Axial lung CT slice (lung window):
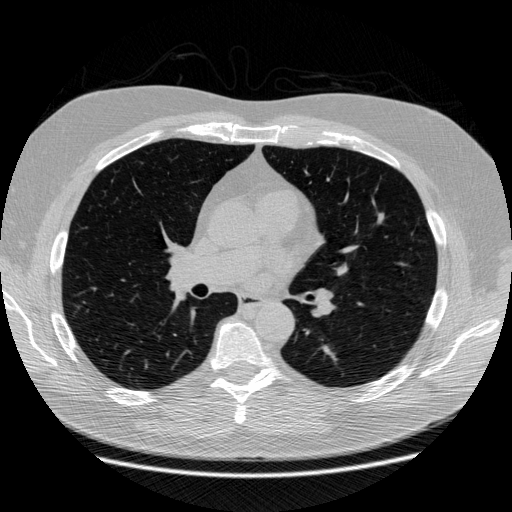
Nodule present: no